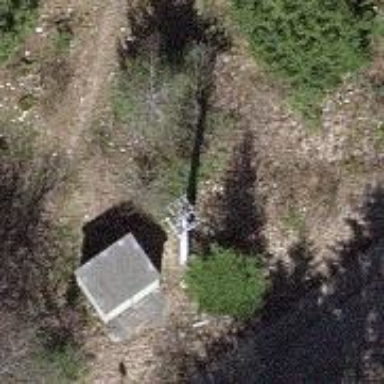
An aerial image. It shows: Transition power pole.